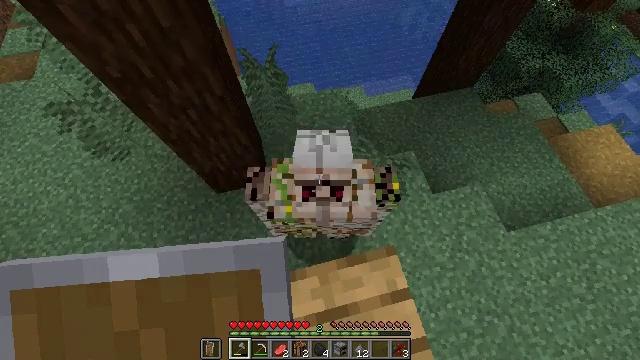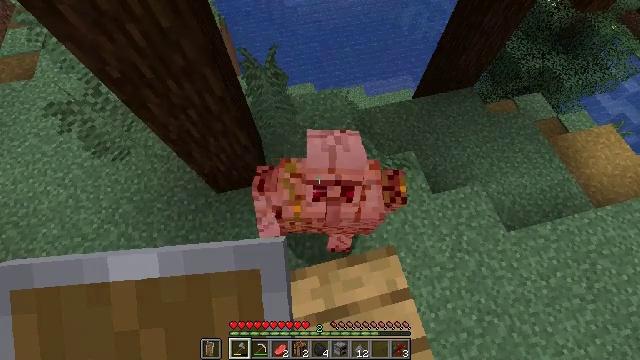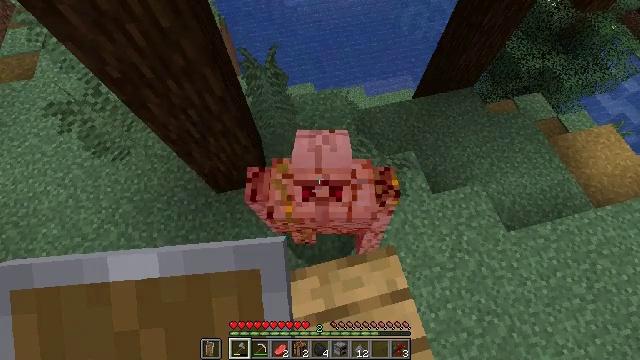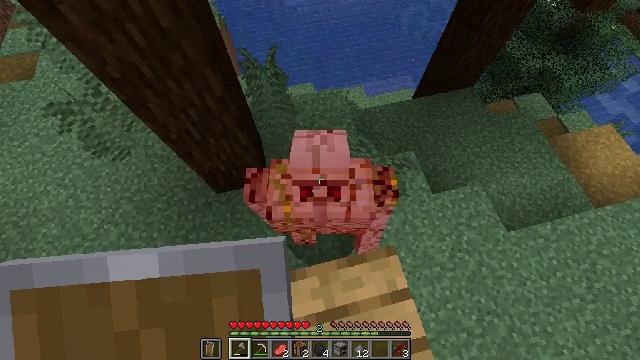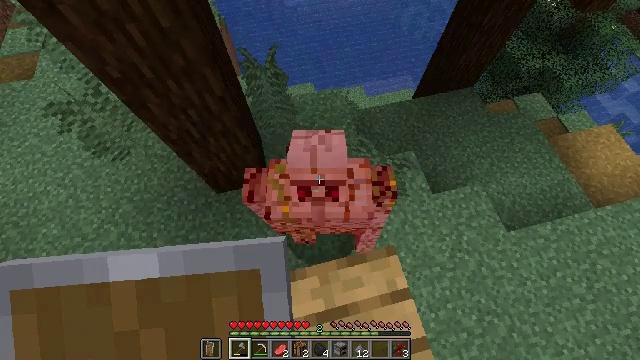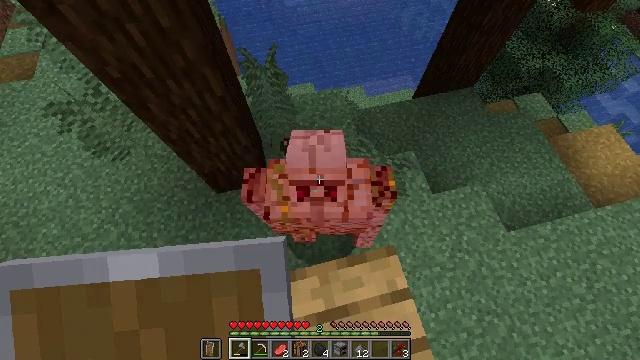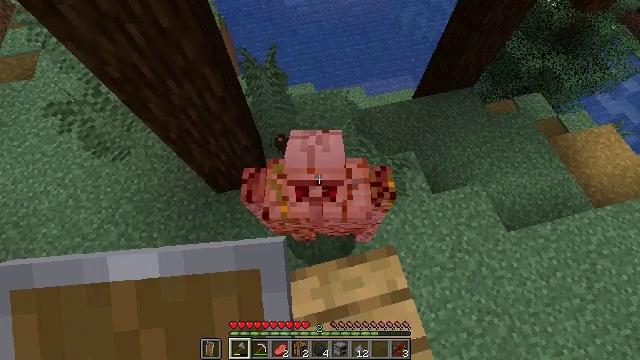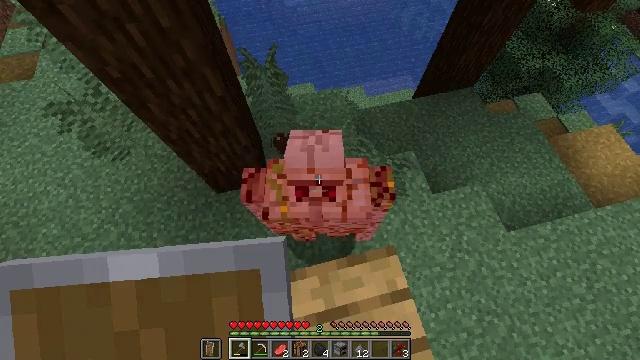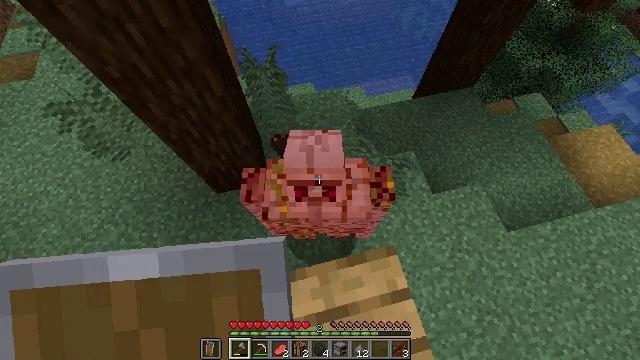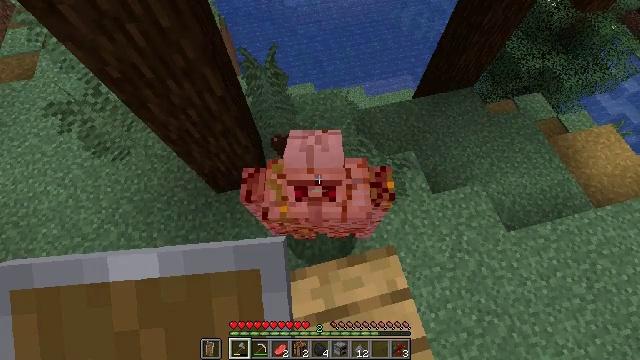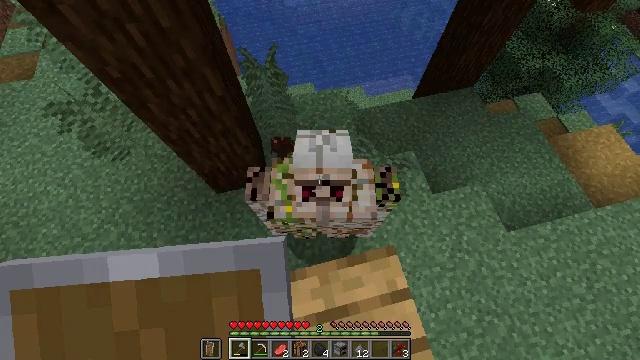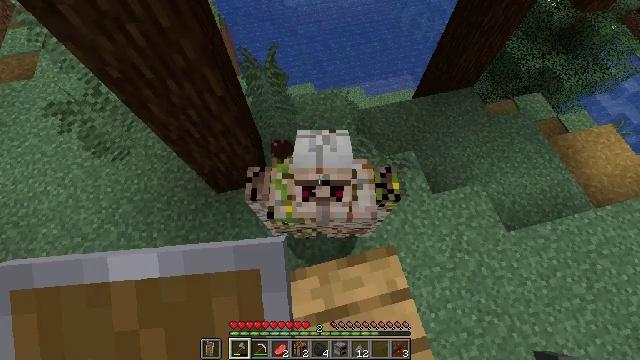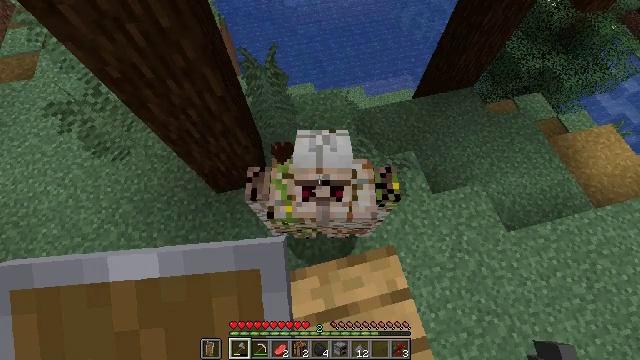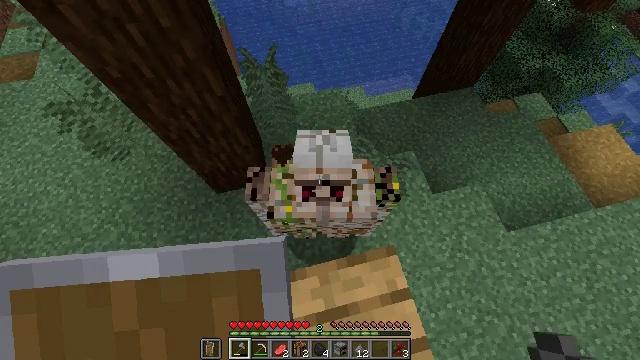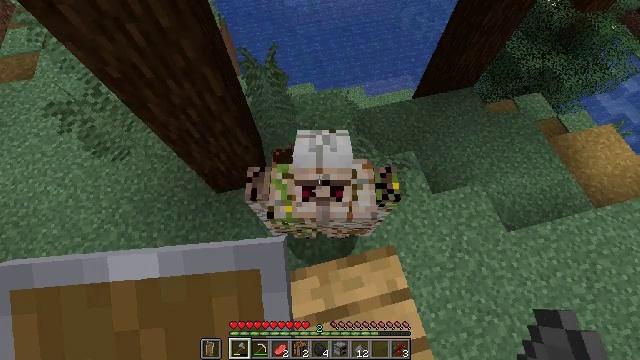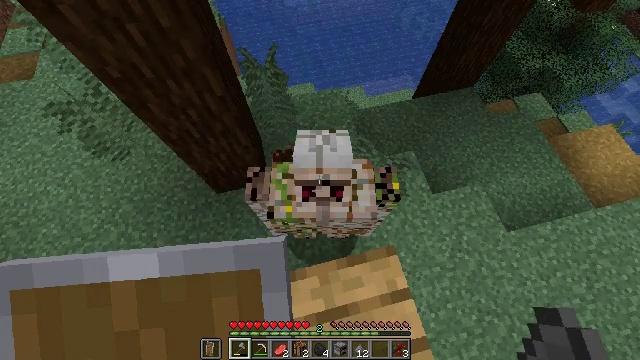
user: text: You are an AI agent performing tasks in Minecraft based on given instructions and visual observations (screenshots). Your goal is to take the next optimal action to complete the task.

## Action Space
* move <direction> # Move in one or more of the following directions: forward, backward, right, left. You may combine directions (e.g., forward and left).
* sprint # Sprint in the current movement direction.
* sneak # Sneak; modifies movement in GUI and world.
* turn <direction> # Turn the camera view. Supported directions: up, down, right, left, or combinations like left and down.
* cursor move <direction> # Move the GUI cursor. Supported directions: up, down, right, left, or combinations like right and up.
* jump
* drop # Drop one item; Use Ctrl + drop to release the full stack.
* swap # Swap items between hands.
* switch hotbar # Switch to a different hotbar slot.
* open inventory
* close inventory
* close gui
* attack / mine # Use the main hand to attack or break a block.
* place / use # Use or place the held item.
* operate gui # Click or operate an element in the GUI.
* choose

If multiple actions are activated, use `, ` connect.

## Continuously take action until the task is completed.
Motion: motion action
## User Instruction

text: Defeat the iron golem.
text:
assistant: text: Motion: no_op
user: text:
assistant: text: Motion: no_op
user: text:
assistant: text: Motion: no_op
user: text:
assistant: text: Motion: no_op
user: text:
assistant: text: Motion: no_op
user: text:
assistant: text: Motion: no_op
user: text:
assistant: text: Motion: no_op
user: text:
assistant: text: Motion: no_op
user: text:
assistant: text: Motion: no_op
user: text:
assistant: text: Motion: no_op
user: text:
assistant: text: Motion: no_op
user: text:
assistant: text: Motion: no_op
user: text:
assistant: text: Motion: no_op
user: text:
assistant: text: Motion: no_op
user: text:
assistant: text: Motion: no_op
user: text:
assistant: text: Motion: jump
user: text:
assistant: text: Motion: jump
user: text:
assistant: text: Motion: jump
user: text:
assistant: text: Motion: no_op
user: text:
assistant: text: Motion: no_op
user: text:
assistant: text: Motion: no_op
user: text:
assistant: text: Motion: no_op
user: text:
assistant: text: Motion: no_op
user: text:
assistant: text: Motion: no_op
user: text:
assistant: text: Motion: attack / mine
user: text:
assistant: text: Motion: attack / mine
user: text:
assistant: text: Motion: attack / mine
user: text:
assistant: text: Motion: no_op
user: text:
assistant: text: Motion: no_op
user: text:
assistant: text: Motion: no_op